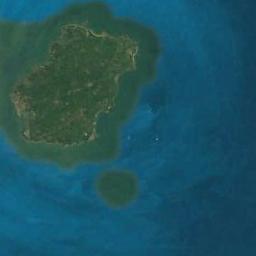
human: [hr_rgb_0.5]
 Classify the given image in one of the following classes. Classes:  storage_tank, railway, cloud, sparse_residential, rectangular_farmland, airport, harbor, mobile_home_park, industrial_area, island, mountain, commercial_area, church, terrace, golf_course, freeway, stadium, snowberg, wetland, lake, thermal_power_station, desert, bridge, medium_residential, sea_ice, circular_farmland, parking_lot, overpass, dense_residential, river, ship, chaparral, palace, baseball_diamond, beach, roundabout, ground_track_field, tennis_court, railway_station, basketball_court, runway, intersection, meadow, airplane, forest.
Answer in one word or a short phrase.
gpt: island